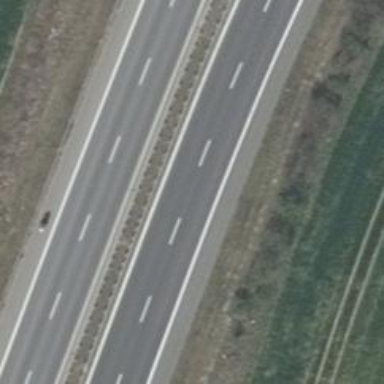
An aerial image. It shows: Asphalt road classified as primary highway which is motorroad.